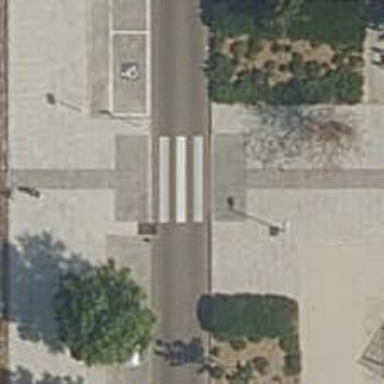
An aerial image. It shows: Uncontrolled road crossing.